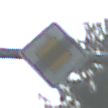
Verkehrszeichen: EndeVorfahrtsstrasse
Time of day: MorningAfternoon
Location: Outdoor (Suburban)
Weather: PartlyCloudy
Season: NotSpecified
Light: Natural